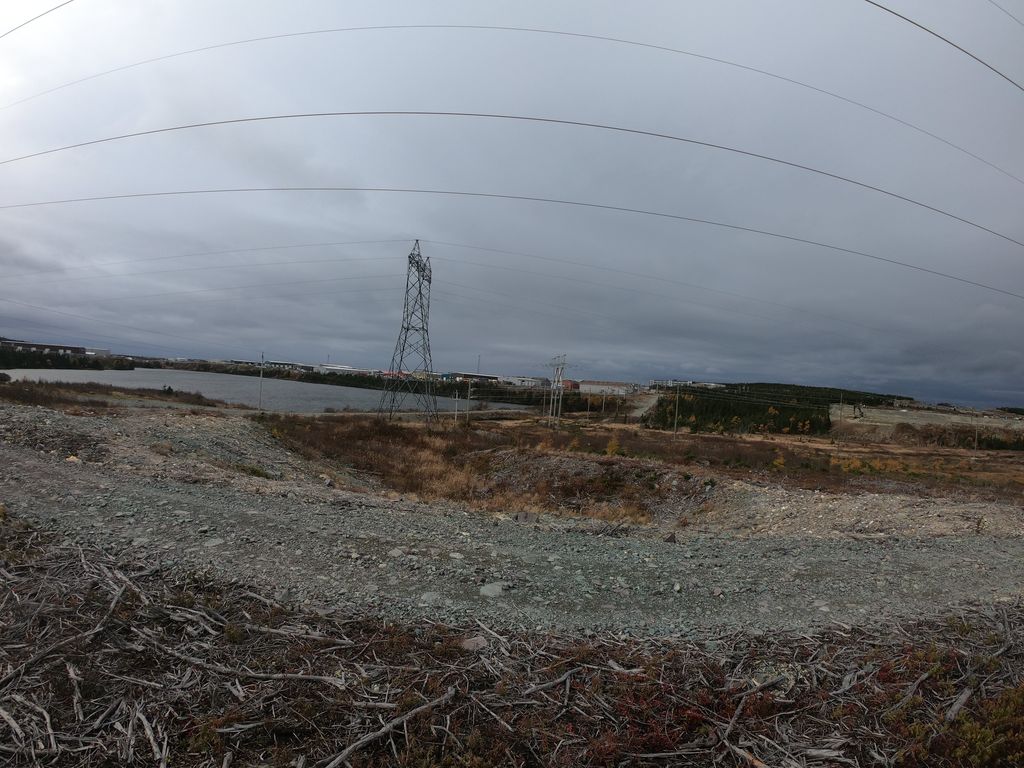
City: st_johns